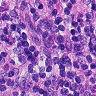
Metastatic tissue present: no